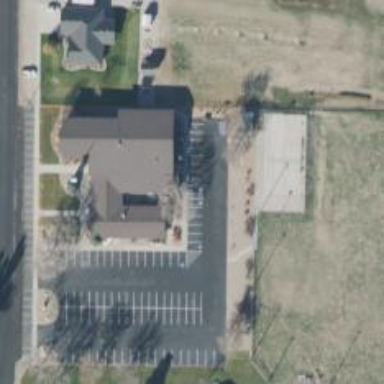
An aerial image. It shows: Parking space is available.